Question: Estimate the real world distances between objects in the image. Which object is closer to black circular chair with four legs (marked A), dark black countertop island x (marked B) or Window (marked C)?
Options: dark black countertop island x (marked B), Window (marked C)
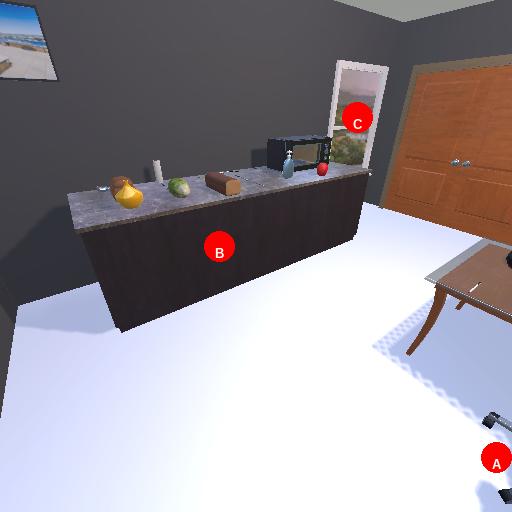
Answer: dark black countertop island x (marked B)